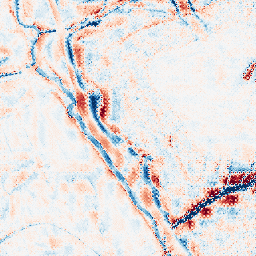
Category: wavelet
Decomposition family: wavelet_biorthogonal
Decomposition parameters: wavelet: bior4.4
level: 4
Upsampling method: regularized
Upsampling parameters: scale: 2
lambda_reg: 0.1
Upsampling scale: 2